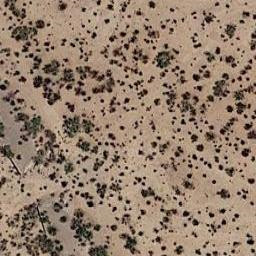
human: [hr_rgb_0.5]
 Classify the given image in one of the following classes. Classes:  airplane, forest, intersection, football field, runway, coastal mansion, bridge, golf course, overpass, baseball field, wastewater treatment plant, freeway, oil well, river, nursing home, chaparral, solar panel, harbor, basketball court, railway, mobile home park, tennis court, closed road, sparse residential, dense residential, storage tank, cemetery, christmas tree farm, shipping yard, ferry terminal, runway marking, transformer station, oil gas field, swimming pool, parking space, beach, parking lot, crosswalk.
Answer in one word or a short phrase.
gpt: chaparral